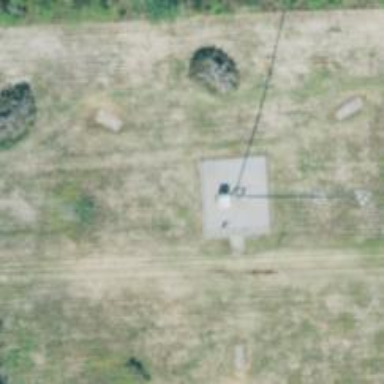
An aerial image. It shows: Man-made mast used for communication purposes.